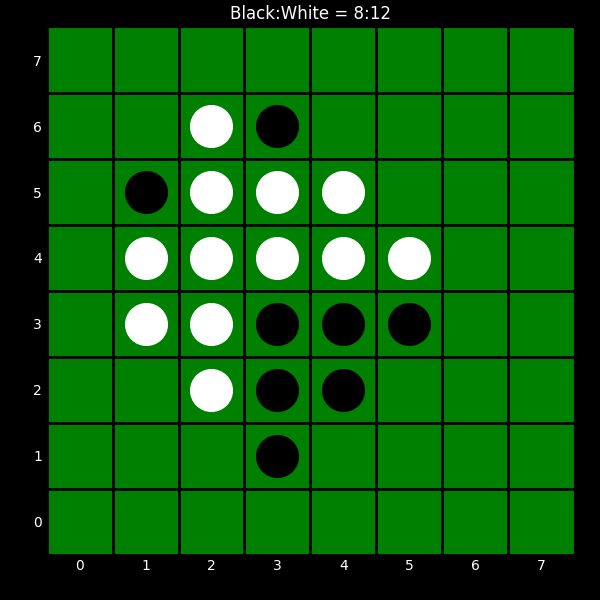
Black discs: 8
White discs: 12